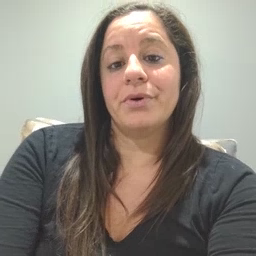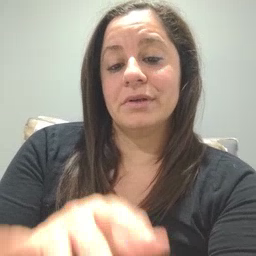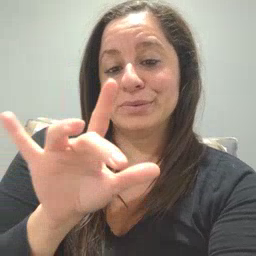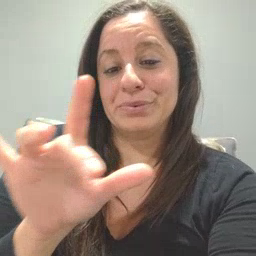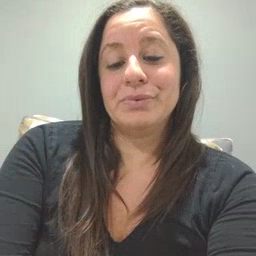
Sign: yucky